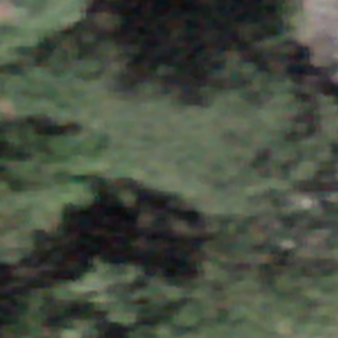
Label: other